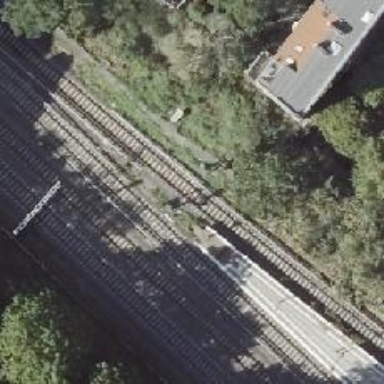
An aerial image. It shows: Railway signal.